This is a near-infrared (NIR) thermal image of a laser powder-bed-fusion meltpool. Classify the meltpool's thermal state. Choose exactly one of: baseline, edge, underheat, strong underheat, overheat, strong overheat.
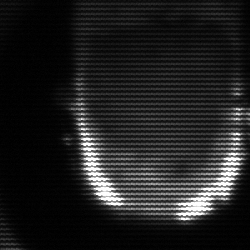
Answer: strong underheat